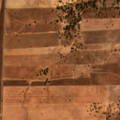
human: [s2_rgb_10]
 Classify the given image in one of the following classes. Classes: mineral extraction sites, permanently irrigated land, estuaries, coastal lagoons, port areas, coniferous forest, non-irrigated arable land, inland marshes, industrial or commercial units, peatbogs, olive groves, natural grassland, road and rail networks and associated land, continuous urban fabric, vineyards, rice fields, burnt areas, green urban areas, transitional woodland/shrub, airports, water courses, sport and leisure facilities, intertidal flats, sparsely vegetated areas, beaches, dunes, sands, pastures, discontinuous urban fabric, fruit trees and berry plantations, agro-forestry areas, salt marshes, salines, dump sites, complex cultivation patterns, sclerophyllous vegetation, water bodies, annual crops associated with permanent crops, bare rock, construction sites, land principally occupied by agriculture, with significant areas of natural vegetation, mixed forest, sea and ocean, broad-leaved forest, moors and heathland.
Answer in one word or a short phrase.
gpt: non-irrigated arable land, agro-forestry areas